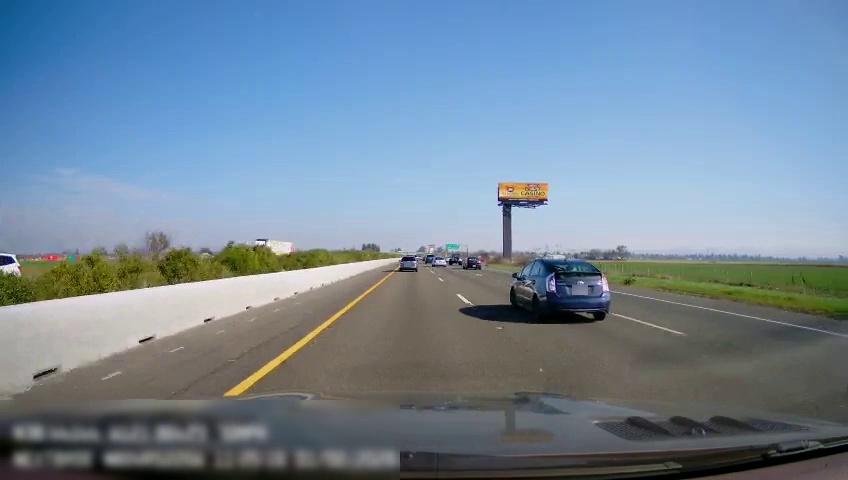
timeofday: Day
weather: Sunny
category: Drivable Space
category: Vehicles | Car
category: Vehicles | SUV
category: Vehicles | Truck
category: Vehicles | Car
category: Vehicles | Car
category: Vehicles | Car
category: Vehicles | Car
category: Lanes | Current Lane
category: Lanes | Current Lane
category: Lanes | Alternate Lane
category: Lanes | Alternate Lane
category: Traffic | Signs